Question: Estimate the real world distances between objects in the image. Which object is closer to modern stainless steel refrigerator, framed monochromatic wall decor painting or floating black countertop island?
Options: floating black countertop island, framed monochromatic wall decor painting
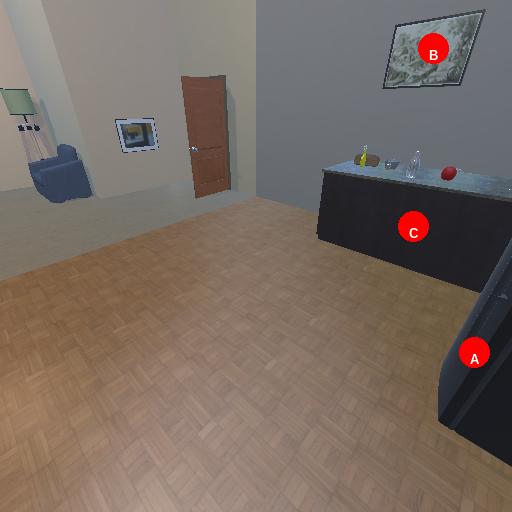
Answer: floating black countertop island